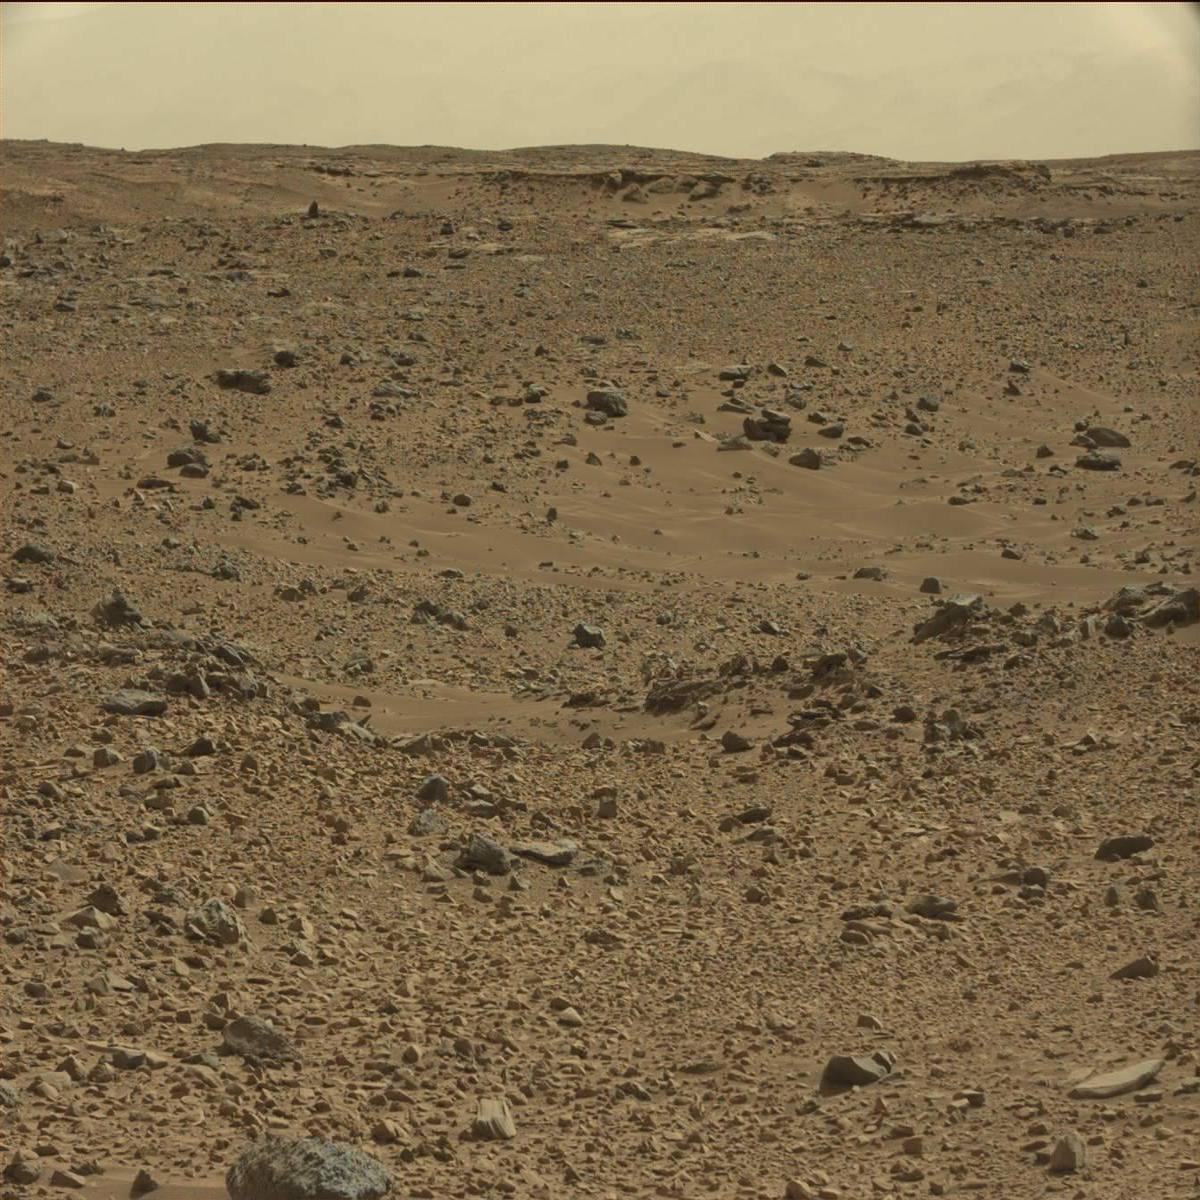
Terrain classes present: Bedrock, Ridge, Sand / Soil, Sky